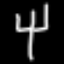
Label: fork